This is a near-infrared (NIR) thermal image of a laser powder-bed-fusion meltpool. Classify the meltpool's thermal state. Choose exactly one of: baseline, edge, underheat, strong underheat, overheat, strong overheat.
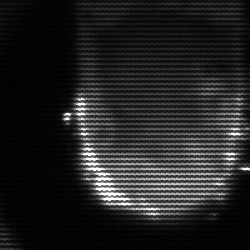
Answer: baseline